Interaction volume radius: 10 \u00c5
Interaction volume height: 10 \u00c5
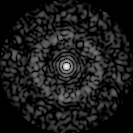
Disorder parameter: 0.8307